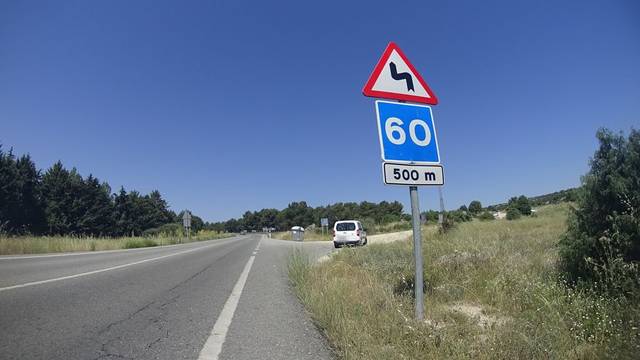
Region: Spain
Coordinates: 40.601, -3.915